Interaction volume radius: 5 \u00c5
Interaction volume height: 40 \u00c5
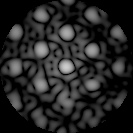
Disorder parameter: 0.2251